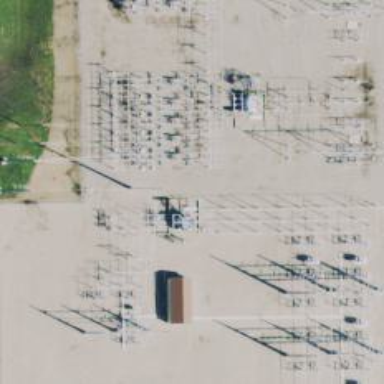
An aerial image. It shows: Switch for power supply.